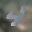
Label: 4